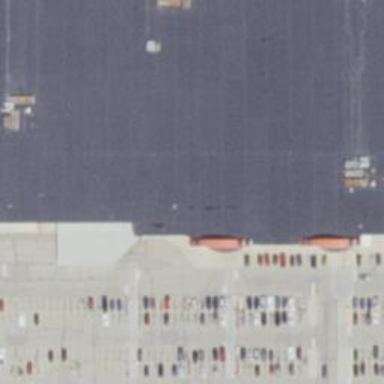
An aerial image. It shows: Supermarket located in building.